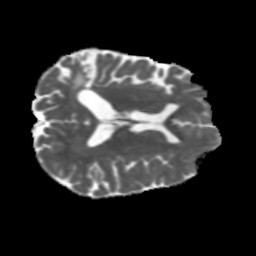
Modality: MD
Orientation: axial
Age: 42
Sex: male
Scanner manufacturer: siemens
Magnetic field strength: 3 T
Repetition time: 5.47 s
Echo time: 0.0854 s